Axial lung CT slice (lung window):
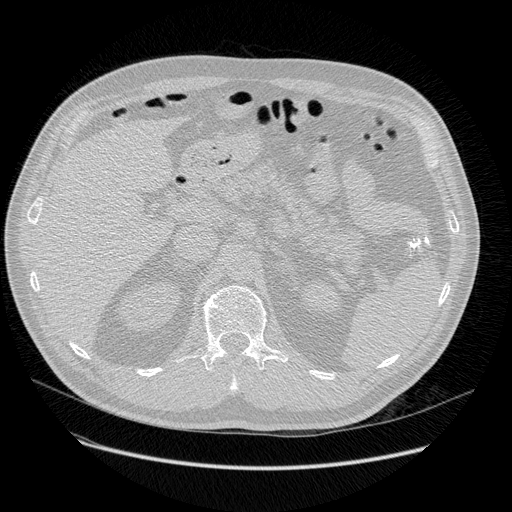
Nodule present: no